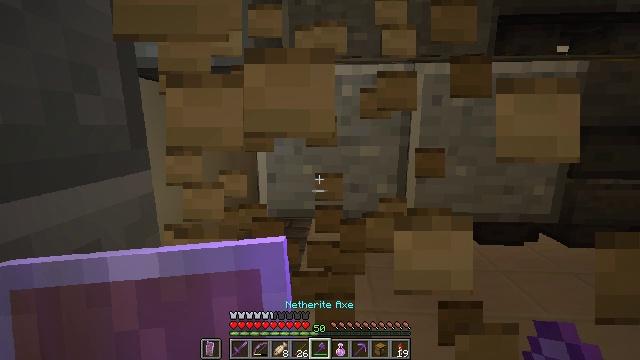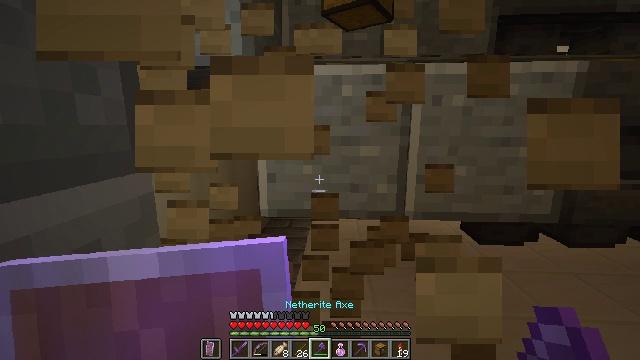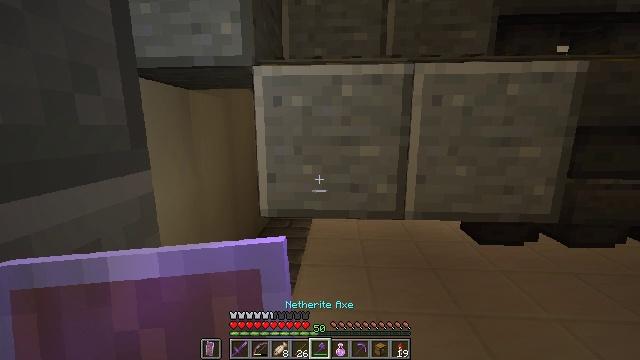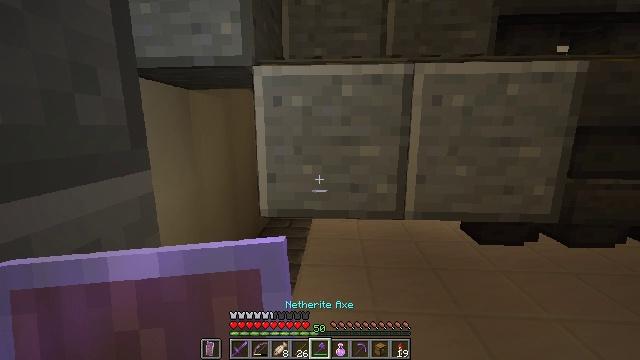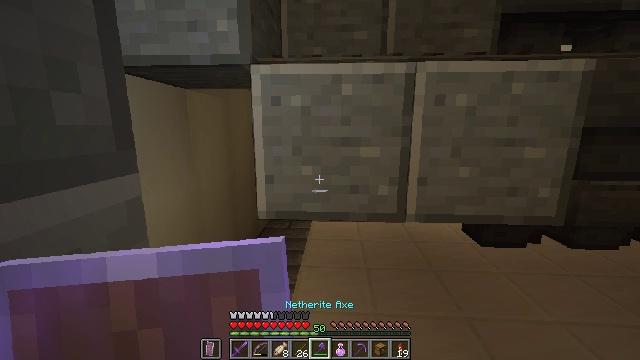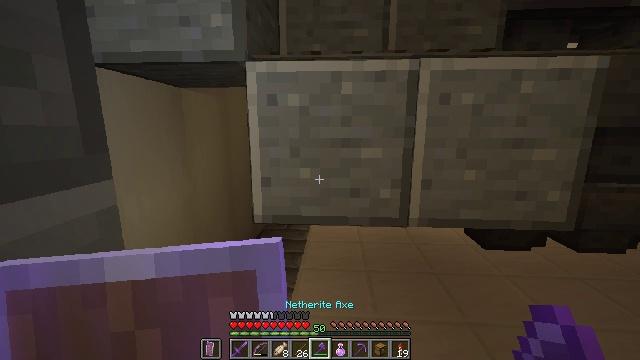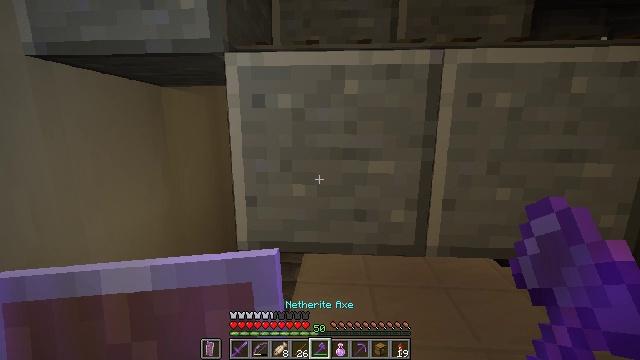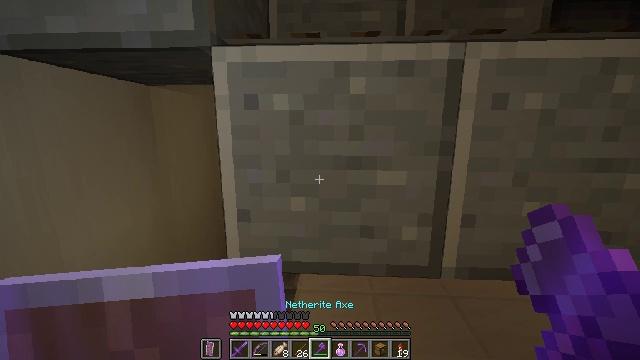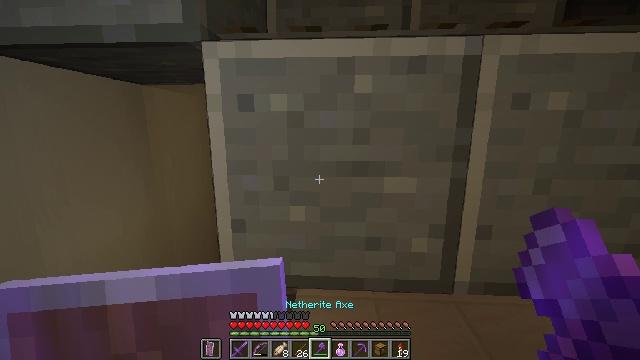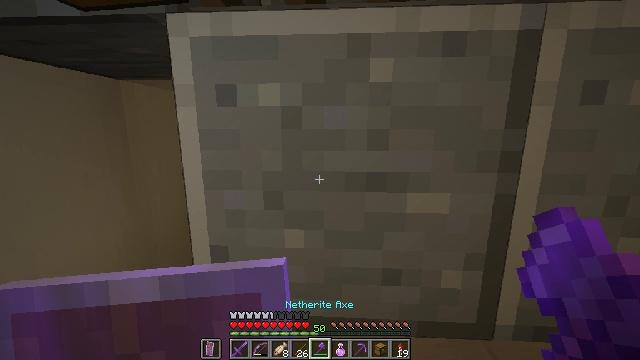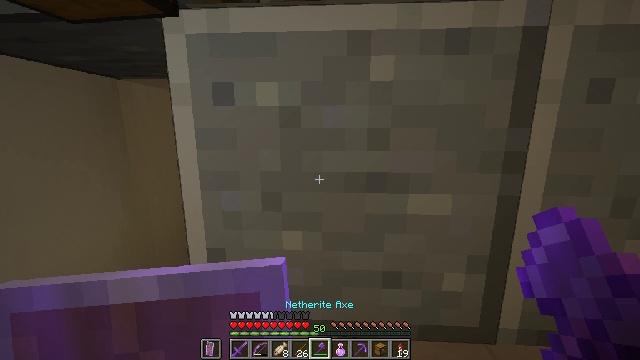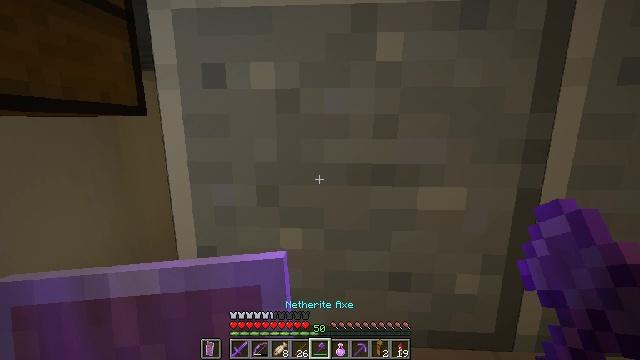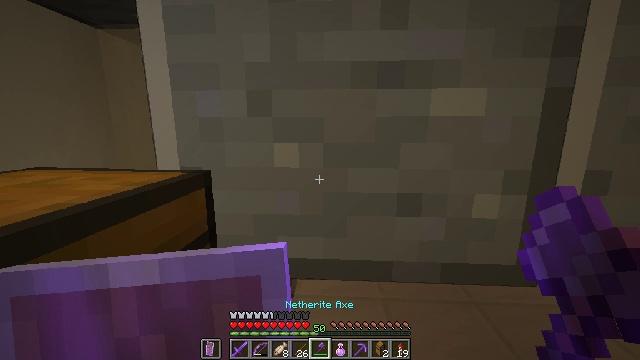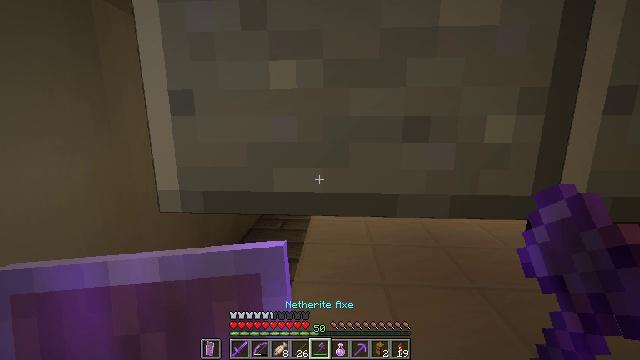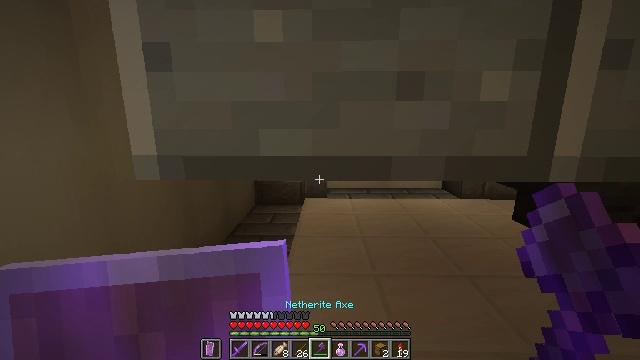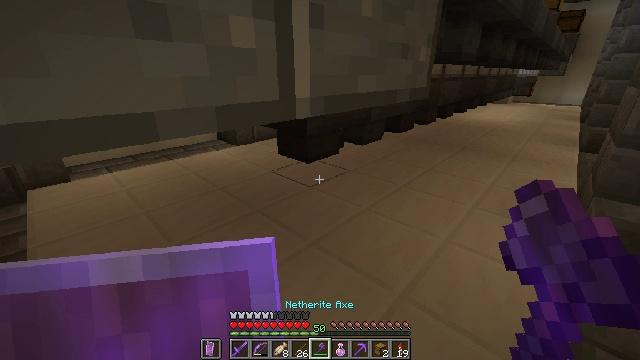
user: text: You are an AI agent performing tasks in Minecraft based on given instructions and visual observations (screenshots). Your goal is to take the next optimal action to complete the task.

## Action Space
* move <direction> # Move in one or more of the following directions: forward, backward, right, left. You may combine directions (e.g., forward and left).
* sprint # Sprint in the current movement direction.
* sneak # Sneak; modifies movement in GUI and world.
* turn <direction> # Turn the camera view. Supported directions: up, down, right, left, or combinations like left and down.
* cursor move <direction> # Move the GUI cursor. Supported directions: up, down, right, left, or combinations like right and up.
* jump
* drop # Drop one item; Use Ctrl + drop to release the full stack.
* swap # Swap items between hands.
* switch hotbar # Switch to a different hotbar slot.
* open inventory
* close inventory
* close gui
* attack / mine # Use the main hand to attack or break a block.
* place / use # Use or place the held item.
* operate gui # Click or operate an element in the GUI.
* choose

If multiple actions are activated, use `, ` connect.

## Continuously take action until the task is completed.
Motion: motion action
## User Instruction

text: Break the stone brick slab to recycle it.
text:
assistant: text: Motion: no_op
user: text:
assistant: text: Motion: no_op
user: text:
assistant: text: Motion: no_op
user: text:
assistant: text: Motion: move forward
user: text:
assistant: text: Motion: move forward
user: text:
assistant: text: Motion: move forward
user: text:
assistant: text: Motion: move forward
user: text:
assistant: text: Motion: move forward
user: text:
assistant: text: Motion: no_op
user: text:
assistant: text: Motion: no_op
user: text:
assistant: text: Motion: no_op
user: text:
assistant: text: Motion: no_op
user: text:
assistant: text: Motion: no_op
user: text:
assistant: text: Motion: turn right
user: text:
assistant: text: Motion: turn right and down
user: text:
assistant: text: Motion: turn right and down
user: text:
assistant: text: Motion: turn right and down
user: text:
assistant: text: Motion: no_op
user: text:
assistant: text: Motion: no_op
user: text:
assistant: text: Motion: no_op
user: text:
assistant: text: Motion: no_op
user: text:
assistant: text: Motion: no_op
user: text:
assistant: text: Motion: no_op
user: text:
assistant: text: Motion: open inventory
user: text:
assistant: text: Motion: open inventory
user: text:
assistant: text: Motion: open inventory
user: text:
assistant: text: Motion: no_op
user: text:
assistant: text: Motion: no_op
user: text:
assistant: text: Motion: turn right and down
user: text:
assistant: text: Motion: turn right and down